Field crop: maize
Growth stage: 2
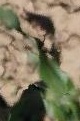
Species: maize